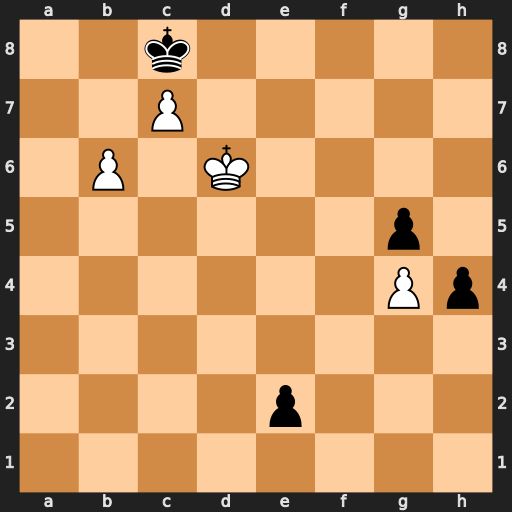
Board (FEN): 2k5/2P5/1P1K4/6p1/6Pp/8/4p3/8
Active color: w
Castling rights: -
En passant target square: -
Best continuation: Kc6 h3 b7#